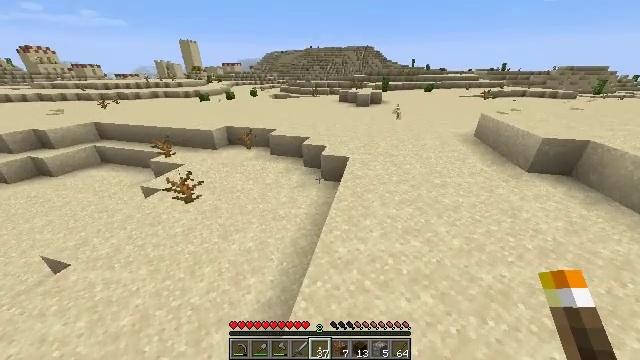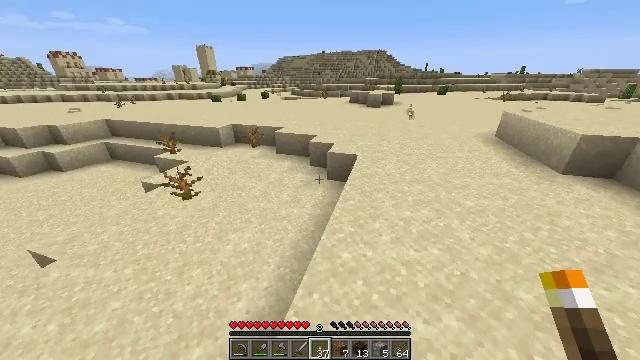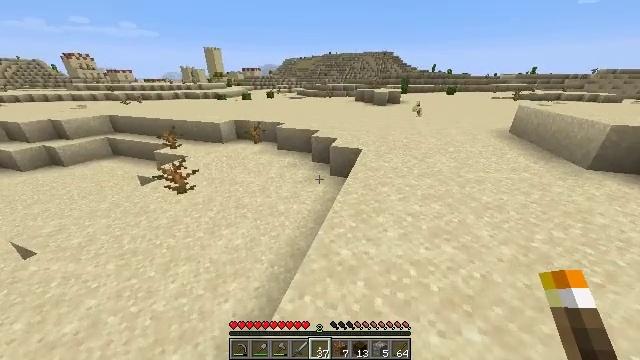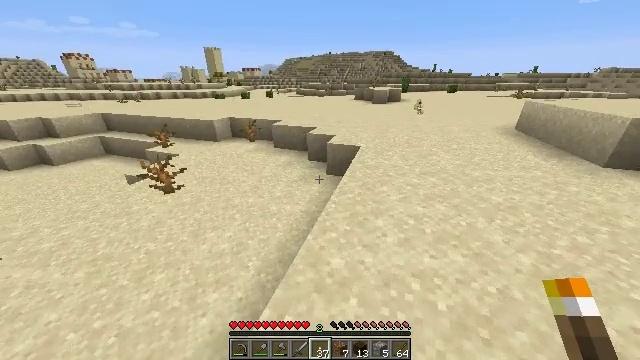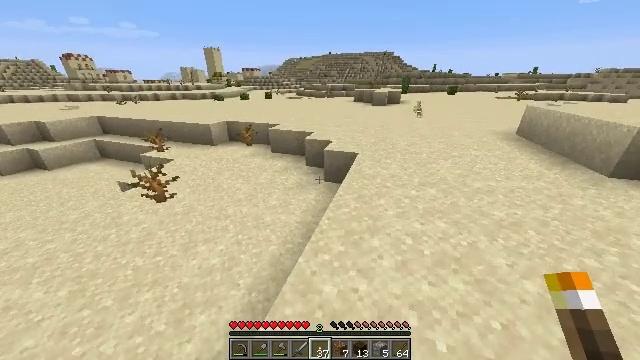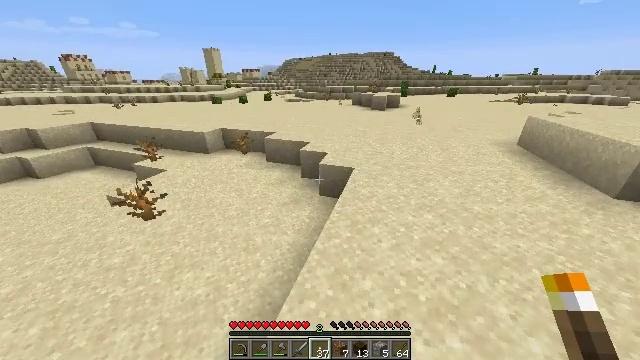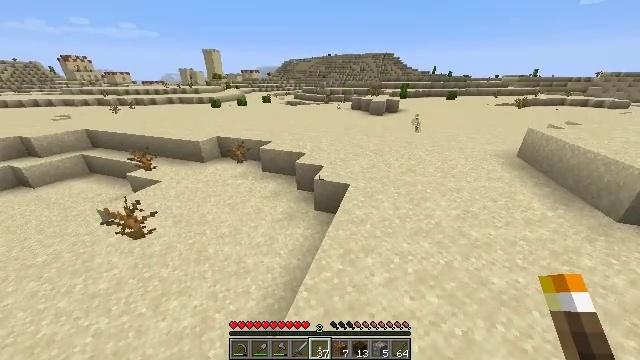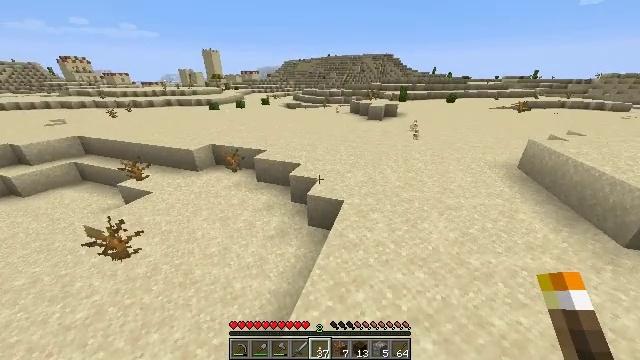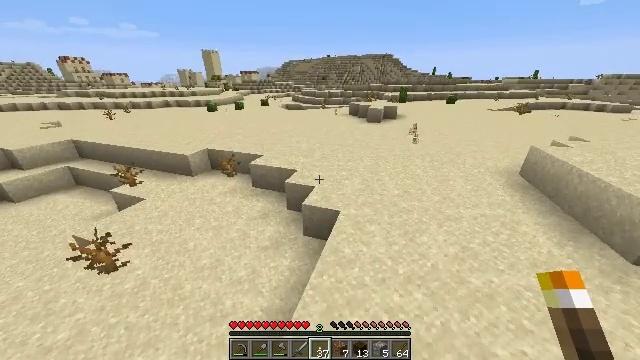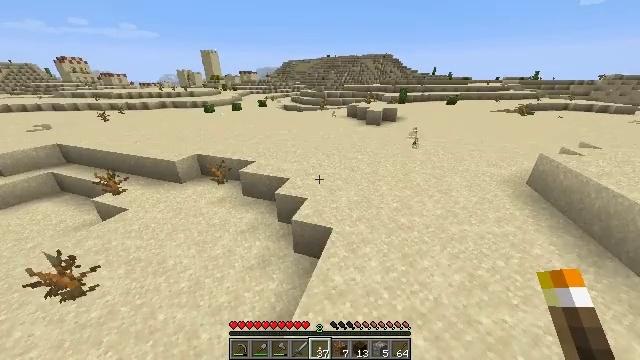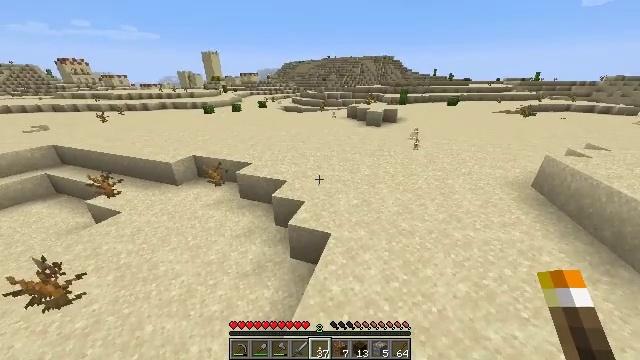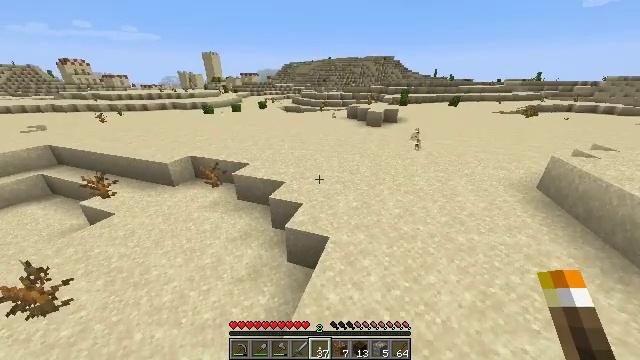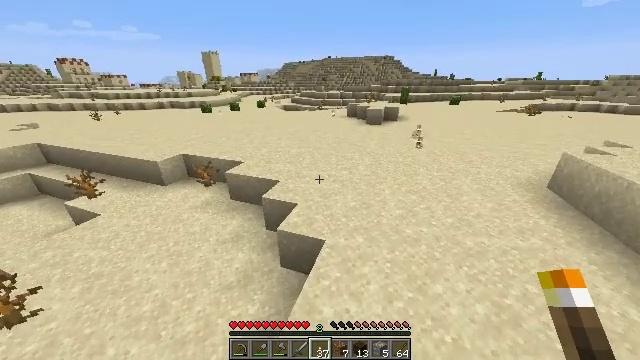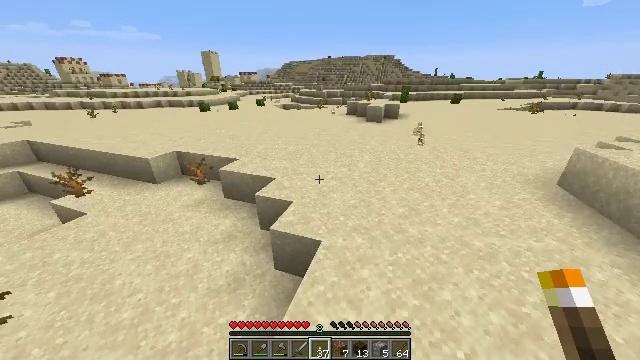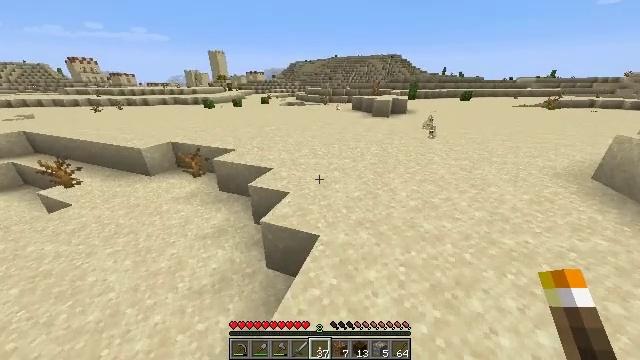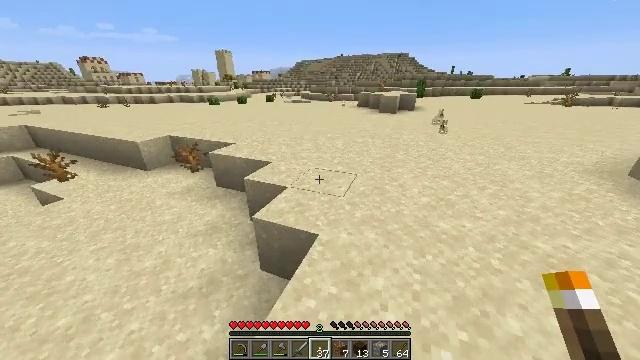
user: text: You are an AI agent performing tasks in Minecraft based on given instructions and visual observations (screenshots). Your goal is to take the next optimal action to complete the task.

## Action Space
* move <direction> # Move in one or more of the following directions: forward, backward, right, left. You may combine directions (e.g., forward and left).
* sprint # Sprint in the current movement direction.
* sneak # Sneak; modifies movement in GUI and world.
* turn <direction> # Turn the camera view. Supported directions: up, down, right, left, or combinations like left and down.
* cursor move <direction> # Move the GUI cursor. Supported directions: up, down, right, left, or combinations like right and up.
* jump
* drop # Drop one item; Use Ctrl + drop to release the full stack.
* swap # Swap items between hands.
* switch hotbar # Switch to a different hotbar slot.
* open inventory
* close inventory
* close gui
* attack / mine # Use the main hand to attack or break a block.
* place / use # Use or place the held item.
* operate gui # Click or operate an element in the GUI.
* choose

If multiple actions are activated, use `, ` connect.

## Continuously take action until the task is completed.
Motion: motion action
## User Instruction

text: Attack the hay block to get hay.
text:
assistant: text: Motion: move forward and move right, sprint, turn left and up, jump
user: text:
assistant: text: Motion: move forward and move right, sprint, turn left, jump
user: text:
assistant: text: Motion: move forward and move right, sprint, jump
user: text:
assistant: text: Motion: move forward and move right, sprint, jump
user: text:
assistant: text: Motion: move forward and move right, sprint, jump
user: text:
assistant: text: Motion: move forward and move right, sprint, jump
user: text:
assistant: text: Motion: move forward, sprint, jump
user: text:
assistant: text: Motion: move forward, sprint, jump
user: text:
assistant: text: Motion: move forward, sprint, jump
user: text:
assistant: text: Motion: move forward, sprint, jump
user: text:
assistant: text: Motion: move forward, sprint, jump
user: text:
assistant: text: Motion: move forward, sprint, jump
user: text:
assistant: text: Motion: move forward, sprint, jump
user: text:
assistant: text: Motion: move forward, sprint, turn left, jump
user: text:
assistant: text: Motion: move forward, sprint, turn left, jump
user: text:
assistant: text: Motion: move forward, sprint, turn left, jump
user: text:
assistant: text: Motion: move forward, sprint, turn left, jump
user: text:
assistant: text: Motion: move forward, sprint, turn left, jump
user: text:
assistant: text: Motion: move forward, sprint, turn left, jump
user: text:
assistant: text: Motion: move forward, sprint, turn left, jump
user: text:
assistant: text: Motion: move forward, sprint, turn left, jump
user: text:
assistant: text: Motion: move forward, sprint, turn left, jump
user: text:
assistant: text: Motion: move forward, sprint, turn left, jump
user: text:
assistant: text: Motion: move forward, sprint, turn left and down, jump
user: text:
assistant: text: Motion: move forward, sprint, jump
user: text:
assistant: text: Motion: move forward, sprint, jump
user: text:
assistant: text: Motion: move forward, sprint, jump
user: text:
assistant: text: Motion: move forward, sprint, jump
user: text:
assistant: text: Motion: move forward, sprint, jump
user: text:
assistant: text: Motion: move forward, sprint, jump